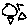
Label: sun